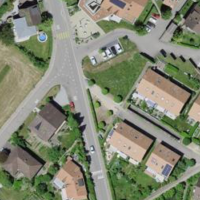
EUNIS habitat code: 55
Species observed at this site:
Circaea lutetiana
Passer domesticus
Geranium sanguineum
Stellaria nemorum
Cephalanthera longifolia